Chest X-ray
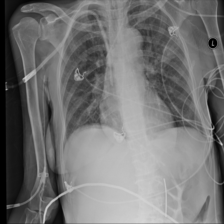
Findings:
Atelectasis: negative
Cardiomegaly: negative
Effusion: negative
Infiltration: negative
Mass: negative
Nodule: negative
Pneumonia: negative
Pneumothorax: negative
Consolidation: negative
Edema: negative
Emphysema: negative
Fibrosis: negative
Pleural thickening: negative
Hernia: negative